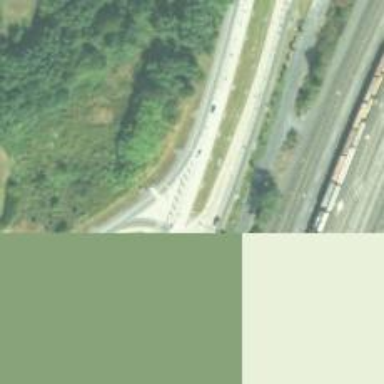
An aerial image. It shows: Trunk highway with expressway features.